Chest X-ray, PA view. Patient: 43 years old, sex F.
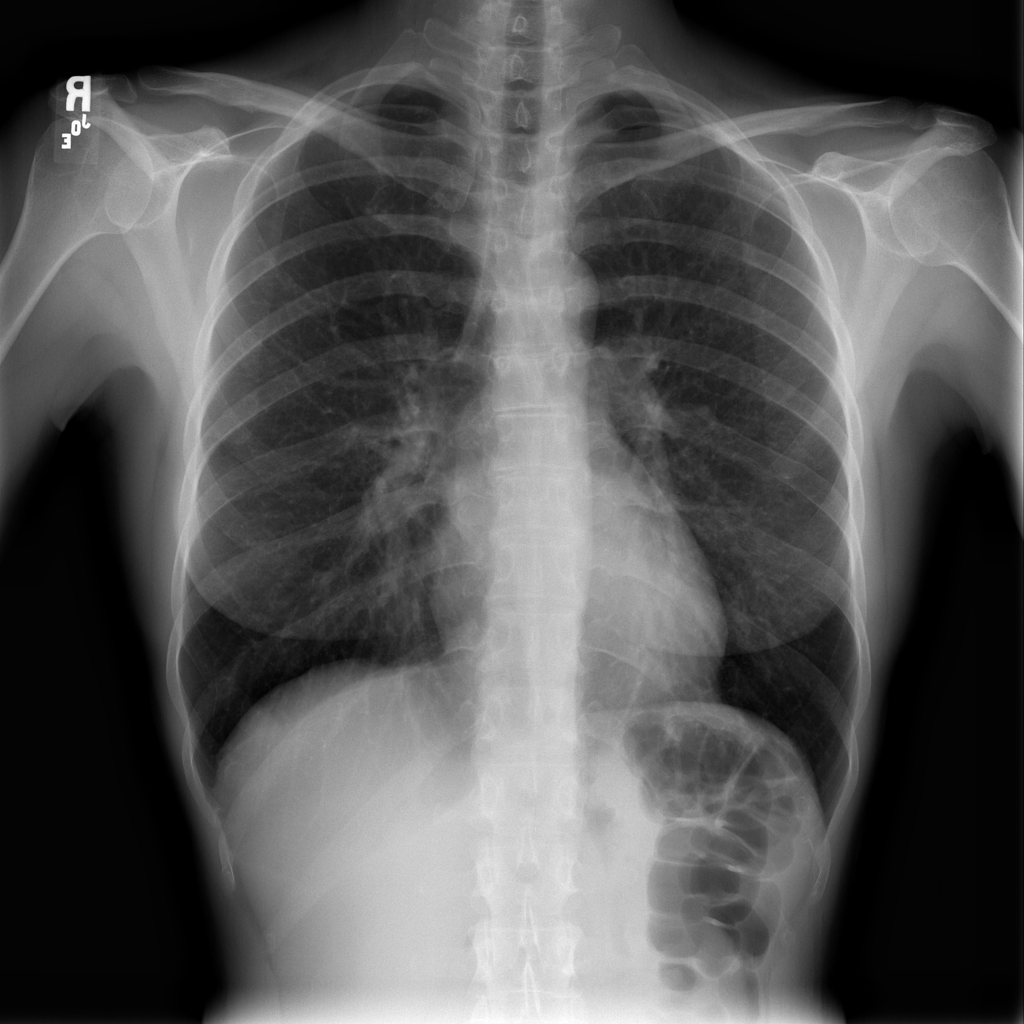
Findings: Fibrosis